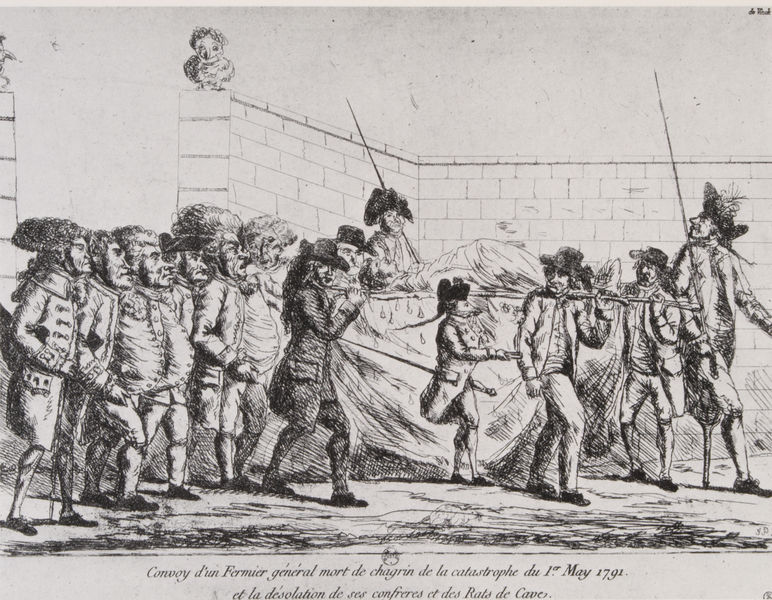
Titel: Leichenbegängnis eines Generalpächters, verstorben aus Kummer über die Katastrophe des 1. Mai 1791; Jammer seiner Kollegen und der Kellerratten
Standort: Paris
Institution: Bibliothèque Nationale.
Schlagwörter: gruppe, kopf, schatten, vogel, weiß, menschen, frankreich, frau, grau, hut, hüte, kopfbedeckungen, köpfe, licht, männer, profil, schwarz, skizze, straße, zeichnung, tuch, weg, herren, jacke, wand, barock, hinrichtung, leiche, steine, tod, tot, toter, tragen, gehen, boden, england, locken, rokoko, maus, adelige, beine, perücke, bein, schrift, schuhe, hosen, trage, zug, mauer, ziegel, grafik, graphik, linien, französisch, lanze, soldaten, frack, karikatur, nasen, büste, wütend, schwanger, strümpfe, eingang, fugen, tusche, blut, unterschrift, druck, druckgraphik, schraffur, radierung, stich, illustration, karrikatur, kritik, militär, revolution, schwarzweiß, schwert, text, uniform, uniformen, waffen, jacken, beschriftung, mäntel, schraffiert, napoleon, degen, dreispitz, orden, armee, daumier, ziegelsteine, skulpturen, beerdigung, begräbnis, stäbe, leintuch, bahre, general, lanzen, prozession, umzug, piken, zwerg, brüder, perücken, kupferstich, krankenbett, eule, leichnahm, träger, mai, tropfen, französische revolution, hölzer, holzbein, masken, truppe, restauration, höppl, sänfte, stöcker, bajonette, senfte, trauerzug, kunstdruck, leichenzug, büst, honoré daumier, prothese, cave, convoy, karikkatur, mauerspecht, schraffier, träeger, 1791, hoggart, sans scullot